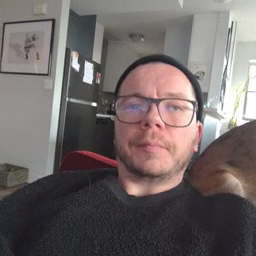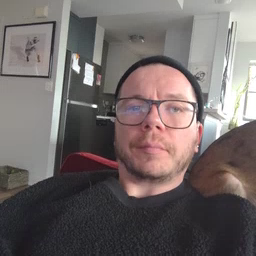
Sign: sleep